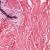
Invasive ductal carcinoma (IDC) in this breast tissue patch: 0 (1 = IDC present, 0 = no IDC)